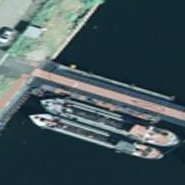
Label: Sand_carrier